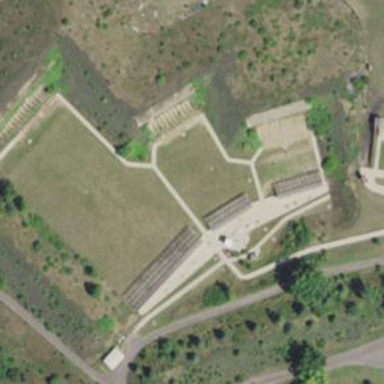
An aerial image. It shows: Shooting sport pitch.